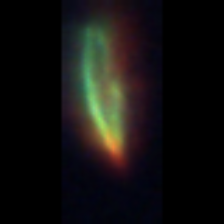
Taxon: Prorocentrum
Group: Dinoflagellates